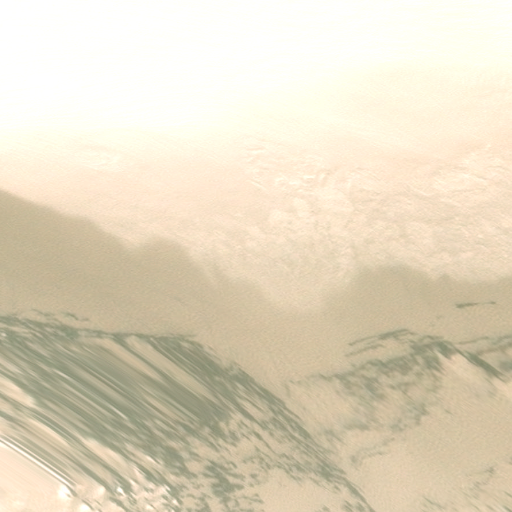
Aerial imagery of mountain in Alaska named Hump Knoll containing only unknown